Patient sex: M
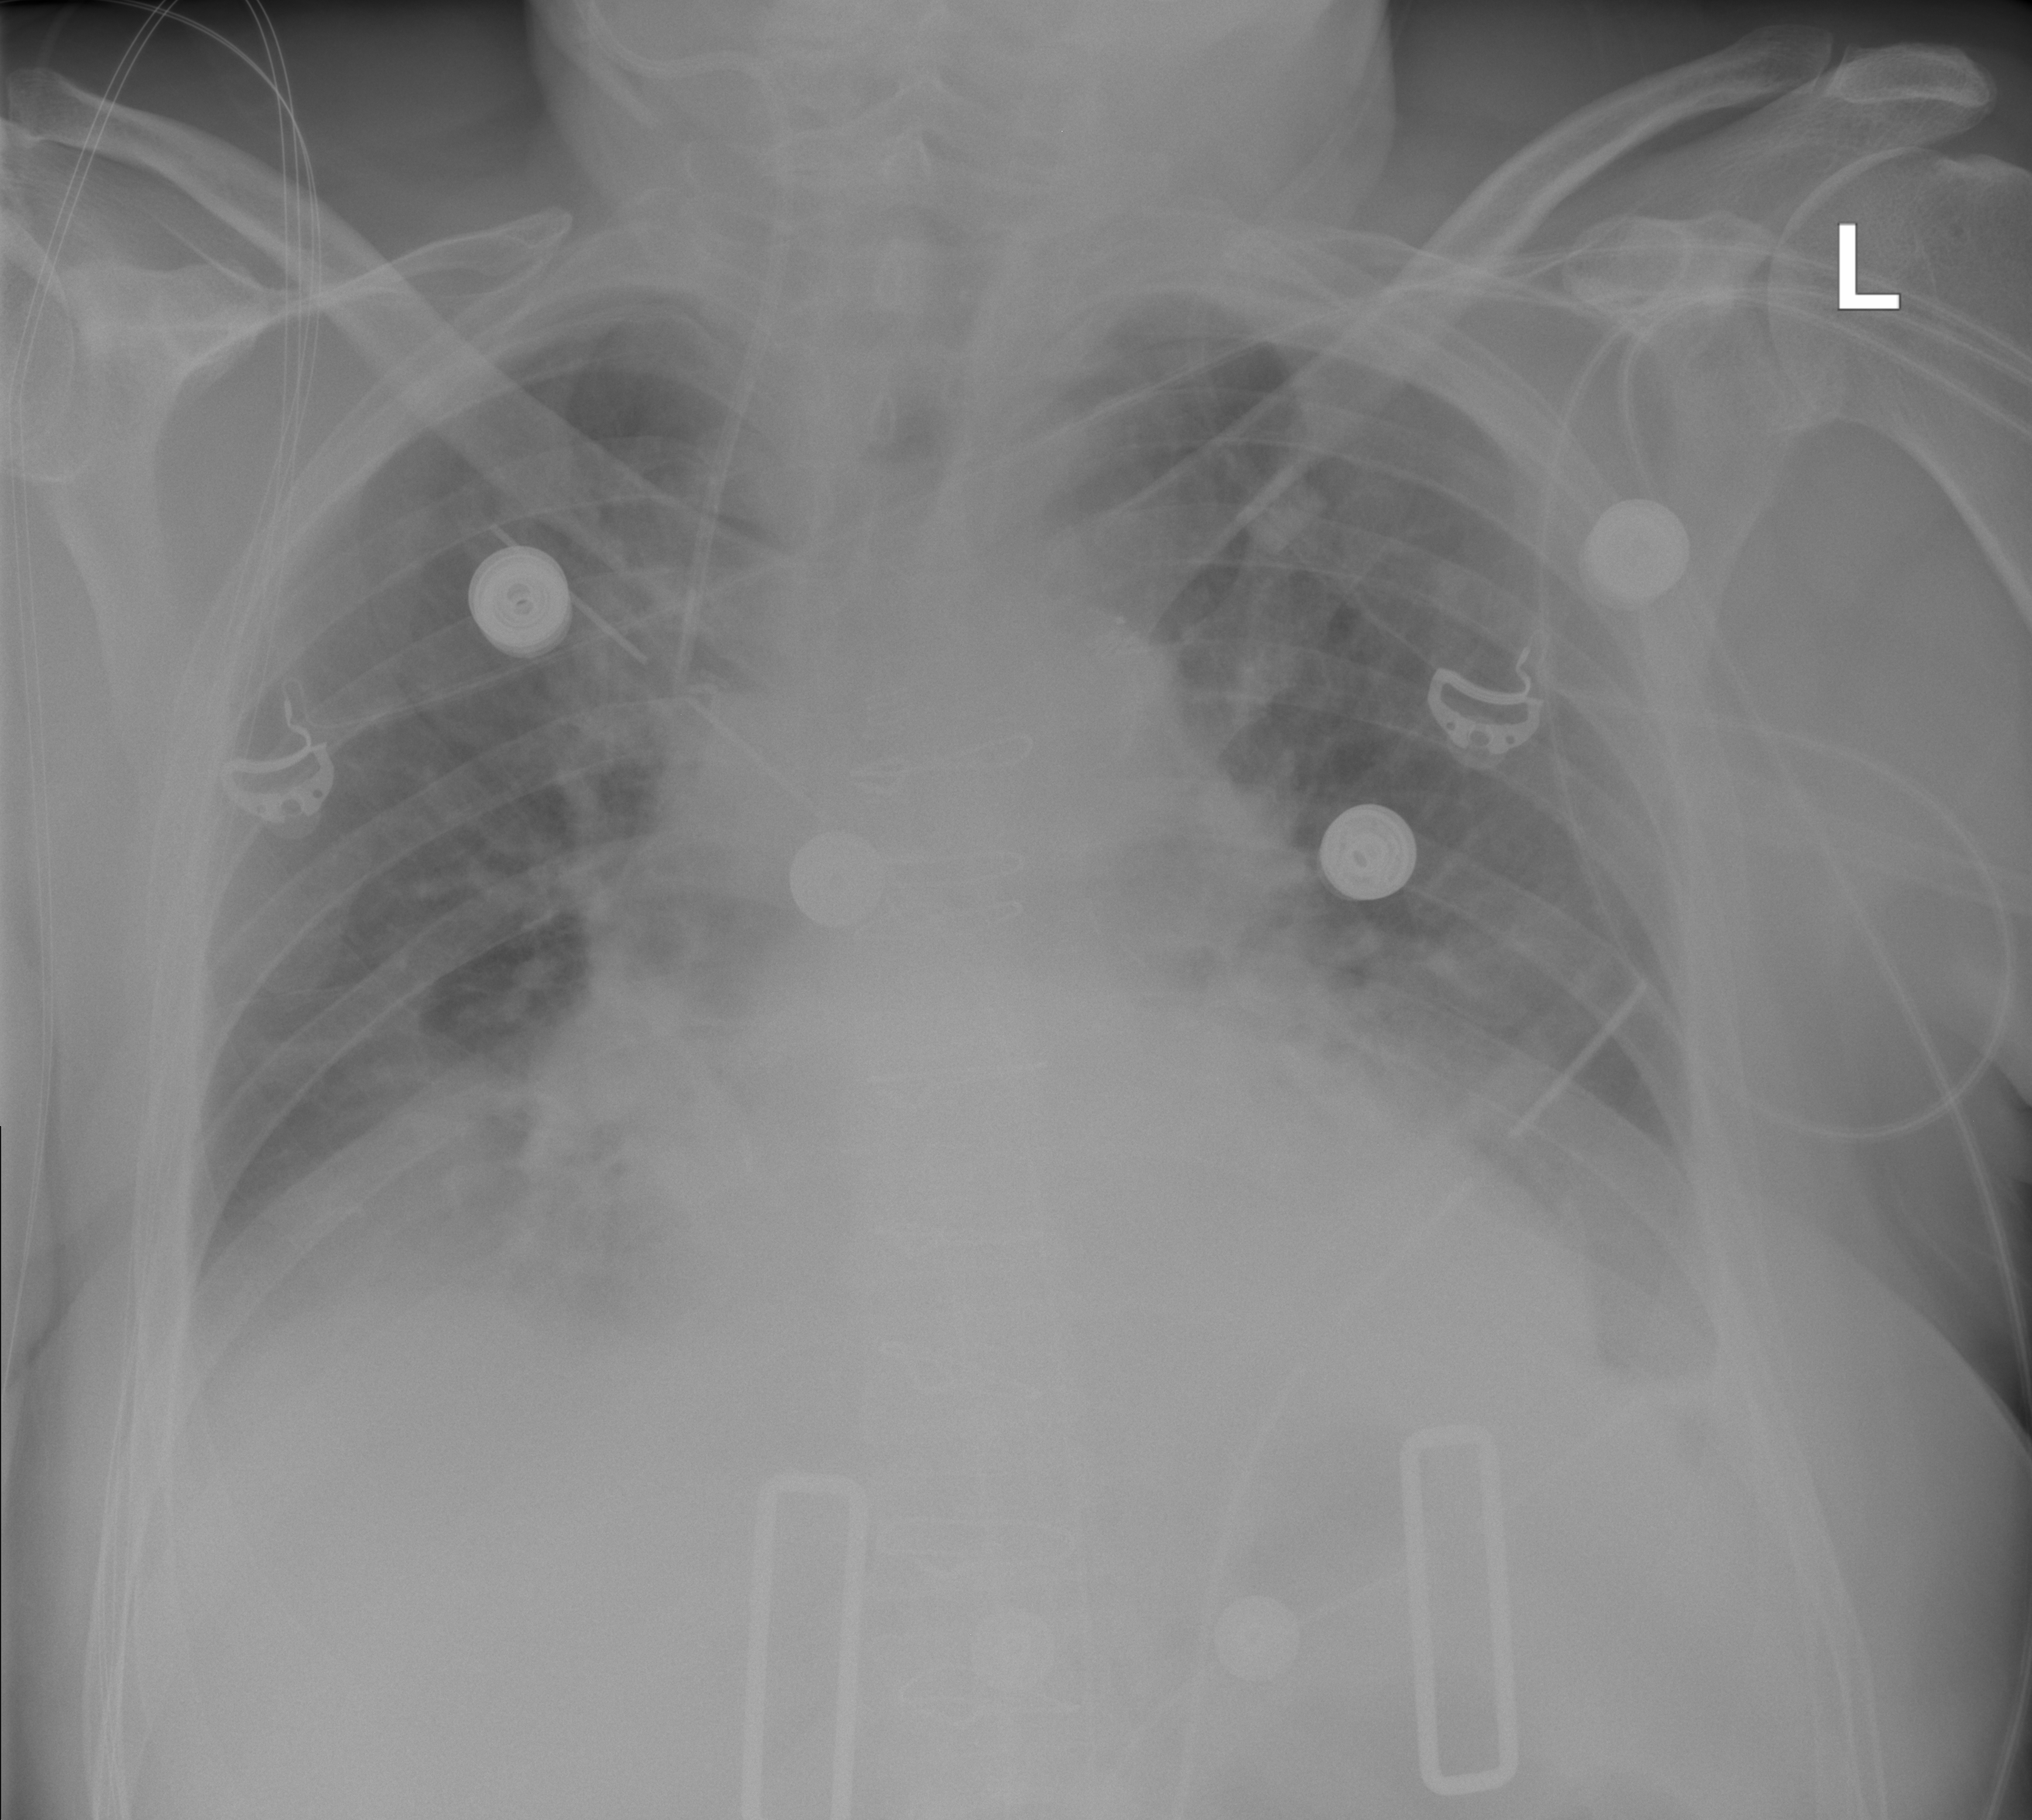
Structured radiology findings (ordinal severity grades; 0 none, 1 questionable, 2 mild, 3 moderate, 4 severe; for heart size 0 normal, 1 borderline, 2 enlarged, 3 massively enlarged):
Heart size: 0
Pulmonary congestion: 0
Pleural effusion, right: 2
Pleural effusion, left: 2
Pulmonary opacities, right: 0
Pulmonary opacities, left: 0
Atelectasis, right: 2
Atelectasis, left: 2